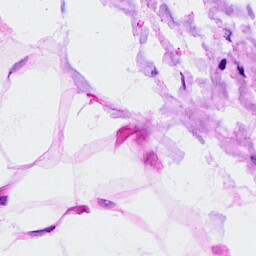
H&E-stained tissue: Breast